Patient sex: M
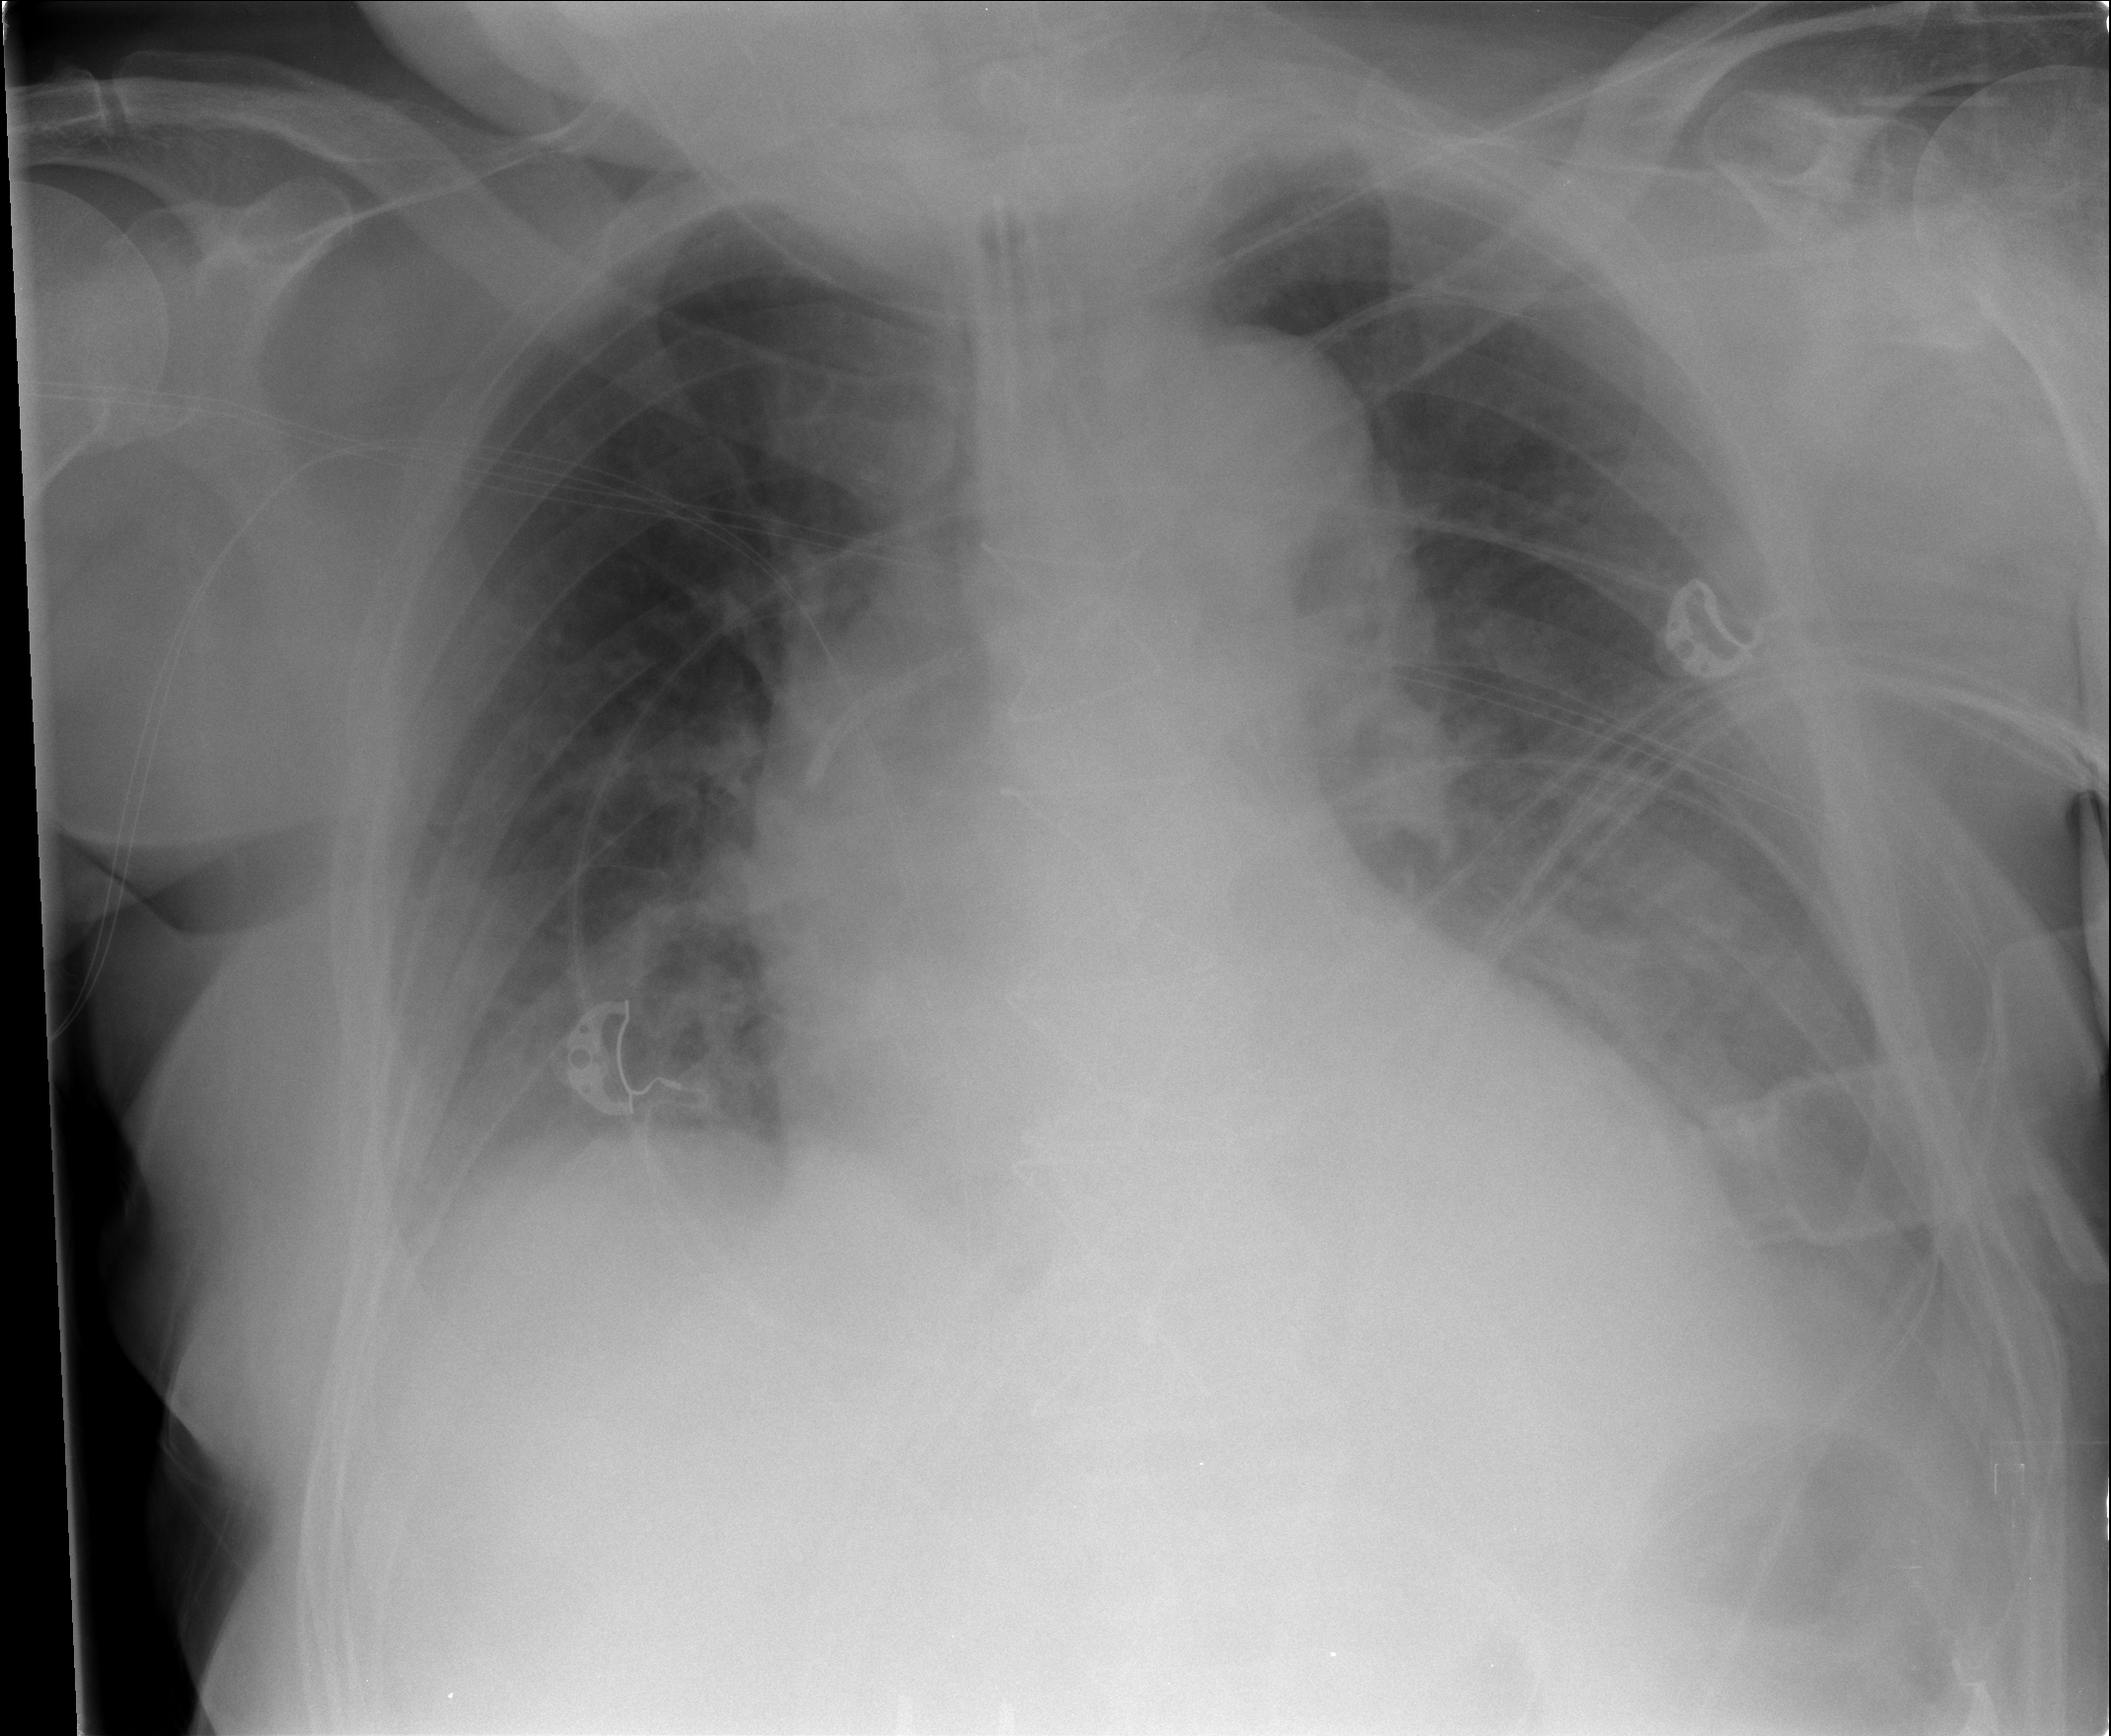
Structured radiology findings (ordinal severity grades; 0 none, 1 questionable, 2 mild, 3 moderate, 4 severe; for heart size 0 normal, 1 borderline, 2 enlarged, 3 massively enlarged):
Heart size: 2
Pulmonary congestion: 0
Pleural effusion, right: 0
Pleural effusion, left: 2
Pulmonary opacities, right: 0
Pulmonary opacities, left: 0
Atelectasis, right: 0
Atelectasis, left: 2